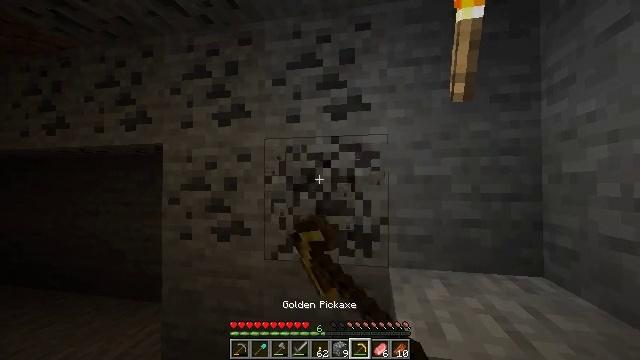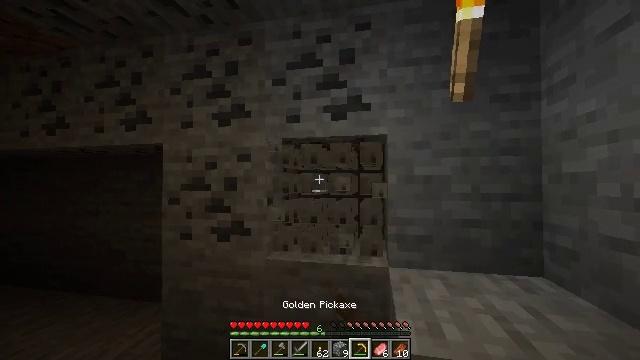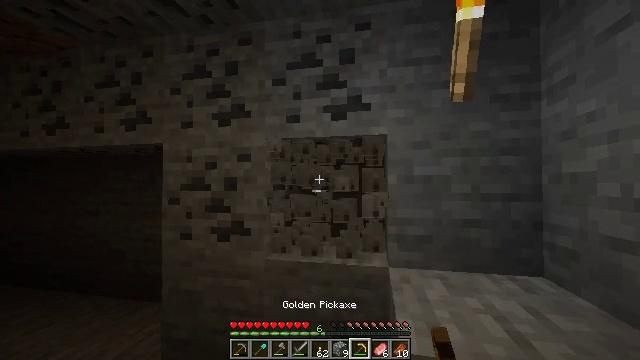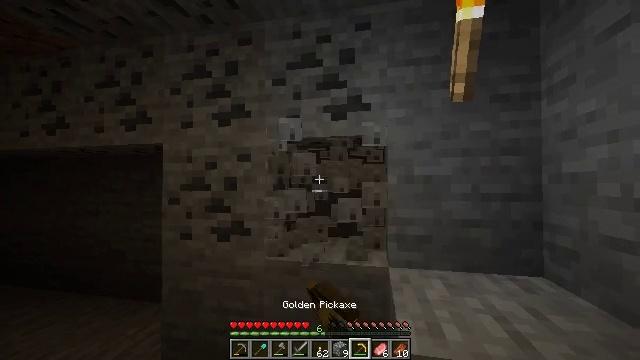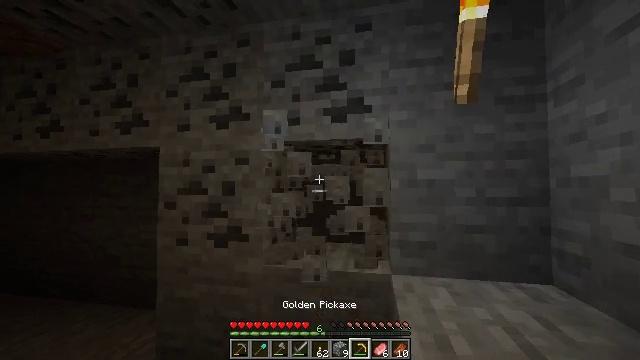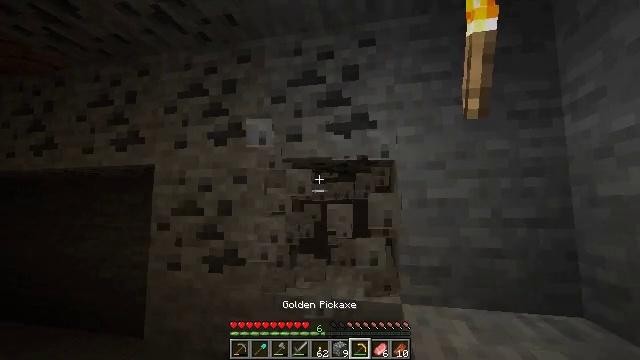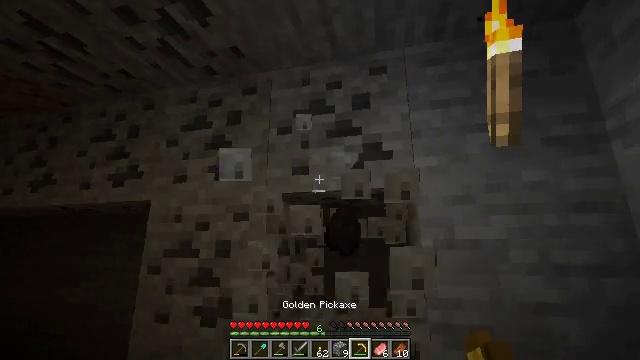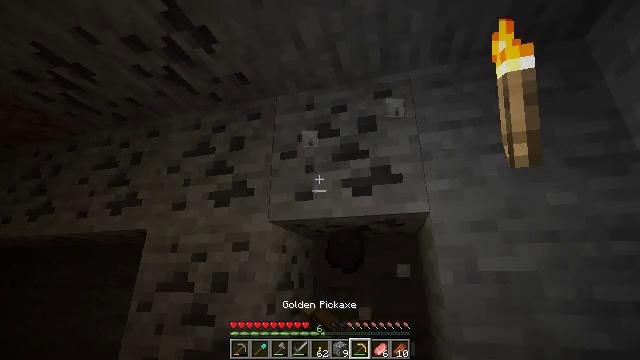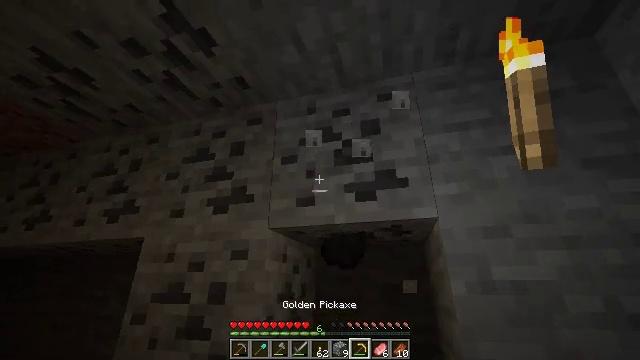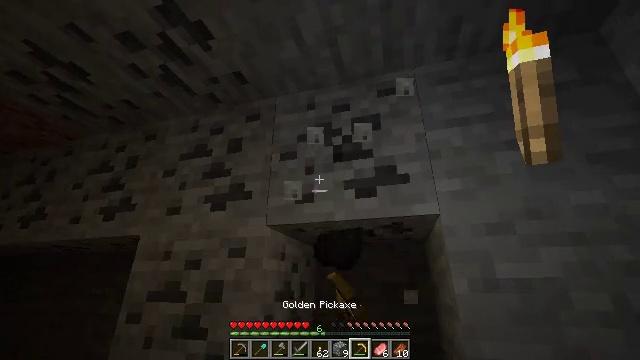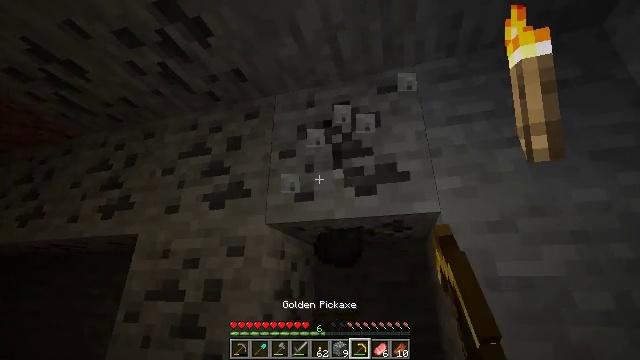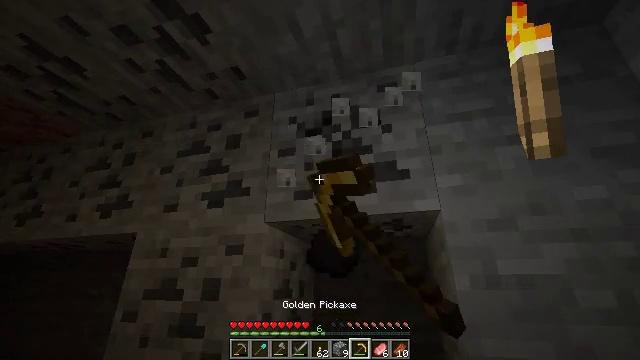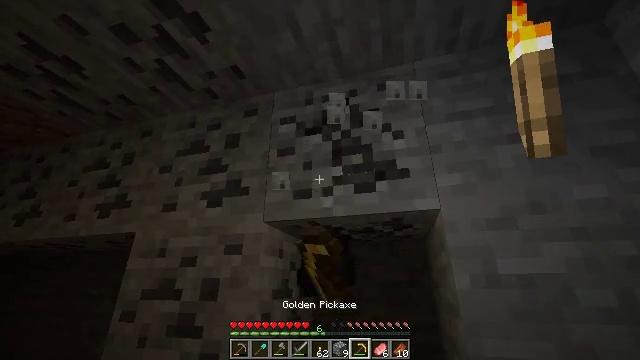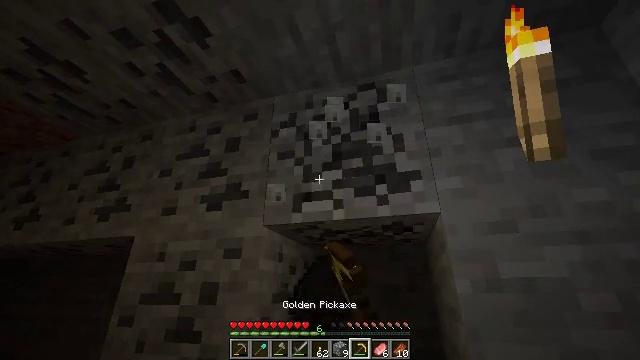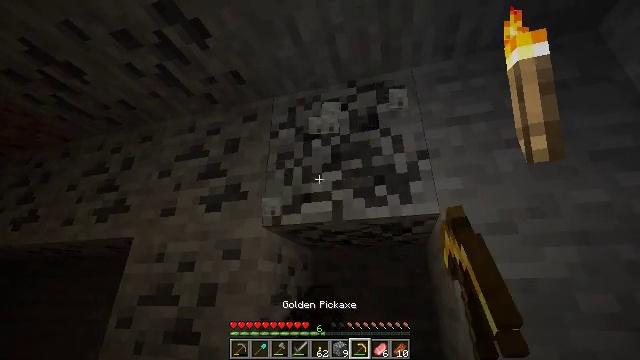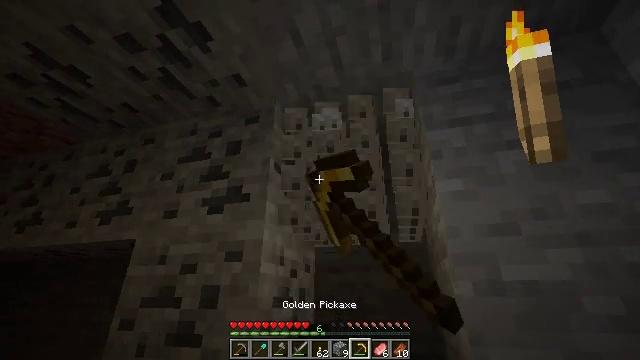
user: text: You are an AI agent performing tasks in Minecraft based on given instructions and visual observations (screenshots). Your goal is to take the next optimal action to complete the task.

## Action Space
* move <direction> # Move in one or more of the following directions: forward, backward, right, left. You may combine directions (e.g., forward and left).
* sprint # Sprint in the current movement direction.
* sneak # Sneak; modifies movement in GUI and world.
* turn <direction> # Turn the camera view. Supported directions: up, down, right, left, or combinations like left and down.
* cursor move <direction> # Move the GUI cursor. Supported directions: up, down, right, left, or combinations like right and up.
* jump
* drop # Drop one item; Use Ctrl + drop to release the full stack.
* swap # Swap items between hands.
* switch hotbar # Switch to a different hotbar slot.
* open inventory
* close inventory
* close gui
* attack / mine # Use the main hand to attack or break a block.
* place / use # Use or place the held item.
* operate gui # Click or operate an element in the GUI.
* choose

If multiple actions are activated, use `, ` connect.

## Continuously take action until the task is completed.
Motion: motion action
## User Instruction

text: Break the coal ore to collect coal.
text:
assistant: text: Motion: attack / mine
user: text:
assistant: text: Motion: attack / mine
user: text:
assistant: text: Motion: attack / mine
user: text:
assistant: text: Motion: move forward, attack / mine
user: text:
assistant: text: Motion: move forward, turn up, attack / mine
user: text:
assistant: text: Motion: move forward, turn left and up, attack / mine
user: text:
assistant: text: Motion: turn left and up, attack / mine
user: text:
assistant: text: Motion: turn up, attack / mine
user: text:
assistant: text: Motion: attack / mine
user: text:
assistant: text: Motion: attack / mine
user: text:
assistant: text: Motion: attack / mine
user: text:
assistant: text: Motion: attack / mine
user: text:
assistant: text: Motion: attack / mine
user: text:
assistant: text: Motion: attack / mine
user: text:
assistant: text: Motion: attack / mine
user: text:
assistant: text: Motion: turn left, attack / mine
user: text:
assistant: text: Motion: turn left, attack / mine
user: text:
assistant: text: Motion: attack / mine
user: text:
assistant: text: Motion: attack / mine
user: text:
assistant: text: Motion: attack / mine
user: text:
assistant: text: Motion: attack / mine
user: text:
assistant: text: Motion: attack / mine
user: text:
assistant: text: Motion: turn left and down, attack / mine
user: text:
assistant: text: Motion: turn left, attack / mine
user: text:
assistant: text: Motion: turn left, attack / mine
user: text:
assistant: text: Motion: attack / mine
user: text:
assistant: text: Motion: attack / mine
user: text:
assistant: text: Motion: attack / mine
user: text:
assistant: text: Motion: attack / mine
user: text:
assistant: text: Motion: attack / mine